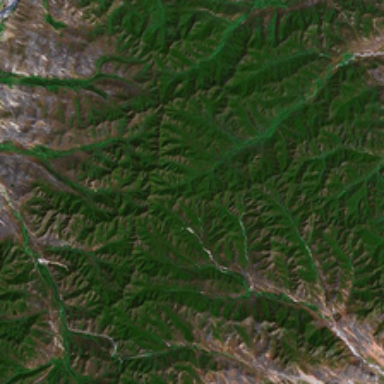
This is mountainous region .